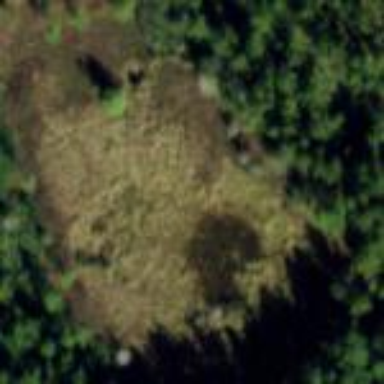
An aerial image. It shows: Wetland area characterized by wet meadow.